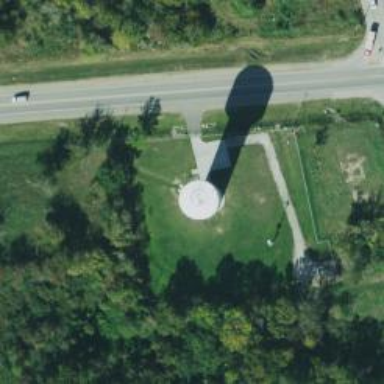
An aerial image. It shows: Water tower that is man-made.